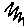
Label: zigzag